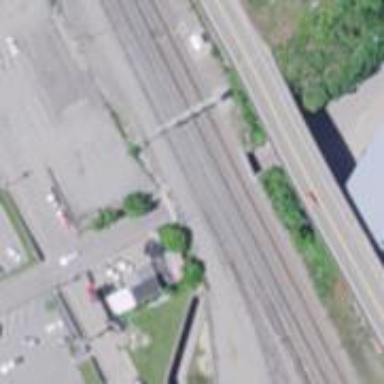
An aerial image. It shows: Railway yard with bridge over the rail.